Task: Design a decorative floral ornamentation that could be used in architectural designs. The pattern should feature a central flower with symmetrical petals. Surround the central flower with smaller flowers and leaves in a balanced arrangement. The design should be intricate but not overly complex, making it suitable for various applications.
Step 120:
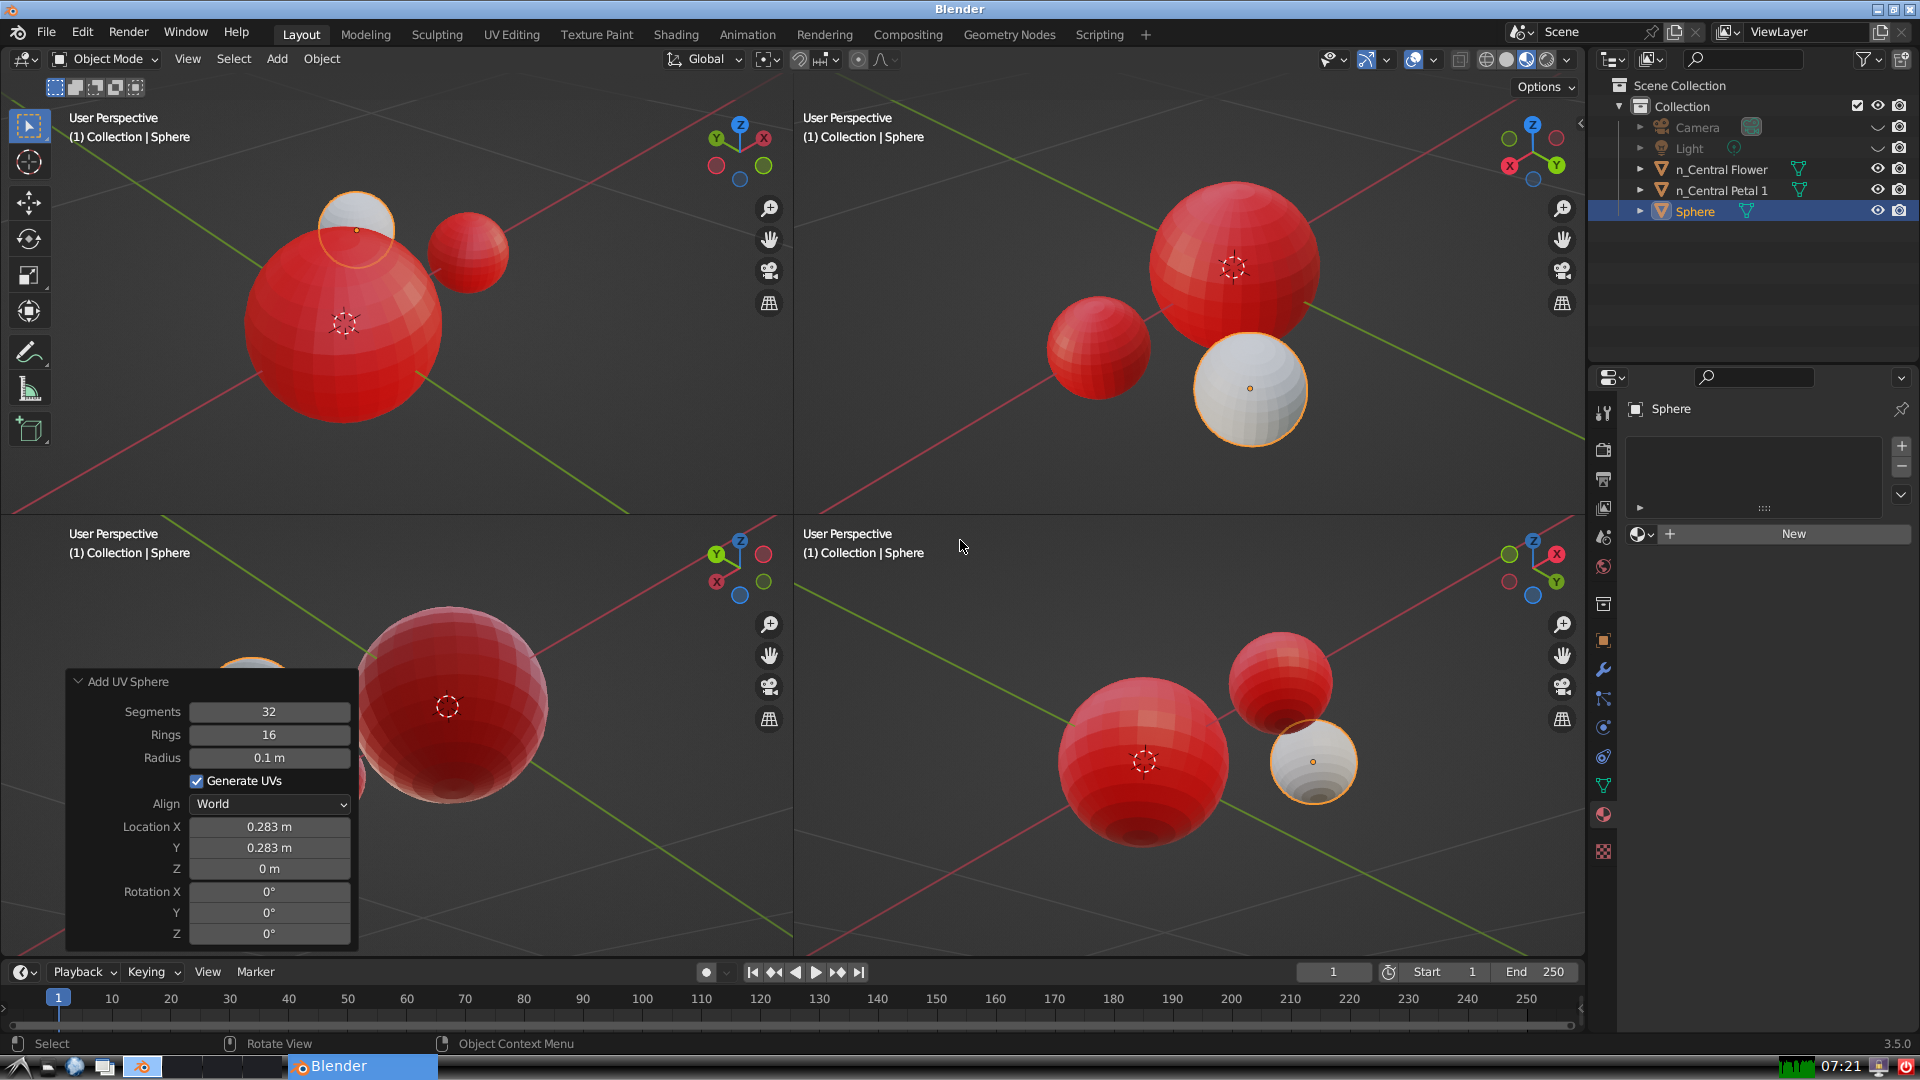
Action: {"key_press": ['Ctrl, Home']}